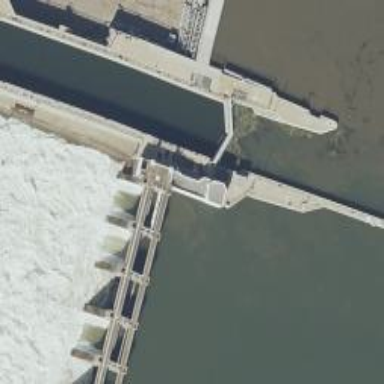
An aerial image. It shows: Lock gate along waterway.